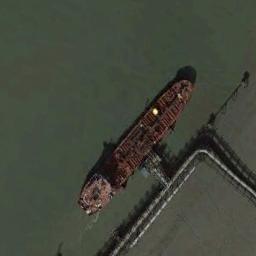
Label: ship